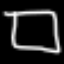
Label: square